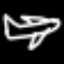
Label: airplane